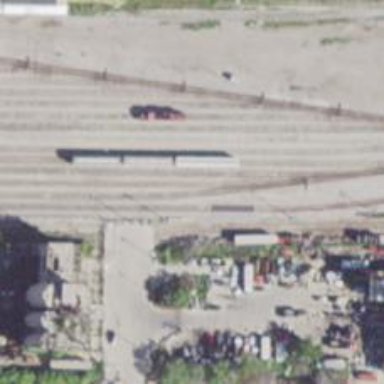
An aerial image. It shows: Railway yard used for servicing trains.